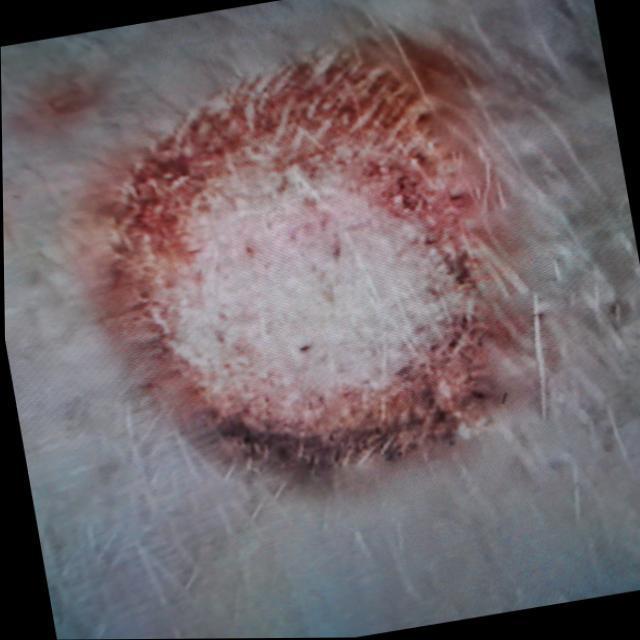
Canine ringworm (Dermatophytosis) — fungal infection caused by Microsporum or Trichophyton. Presents with circular alopecia, scaling, crusting, and broken hairs.